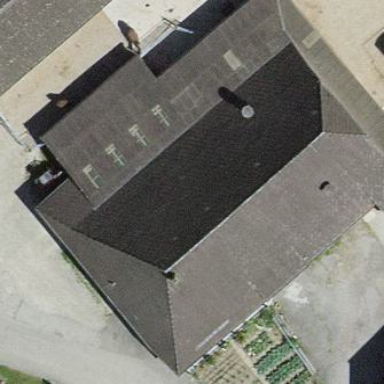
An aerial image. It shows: Farm building.